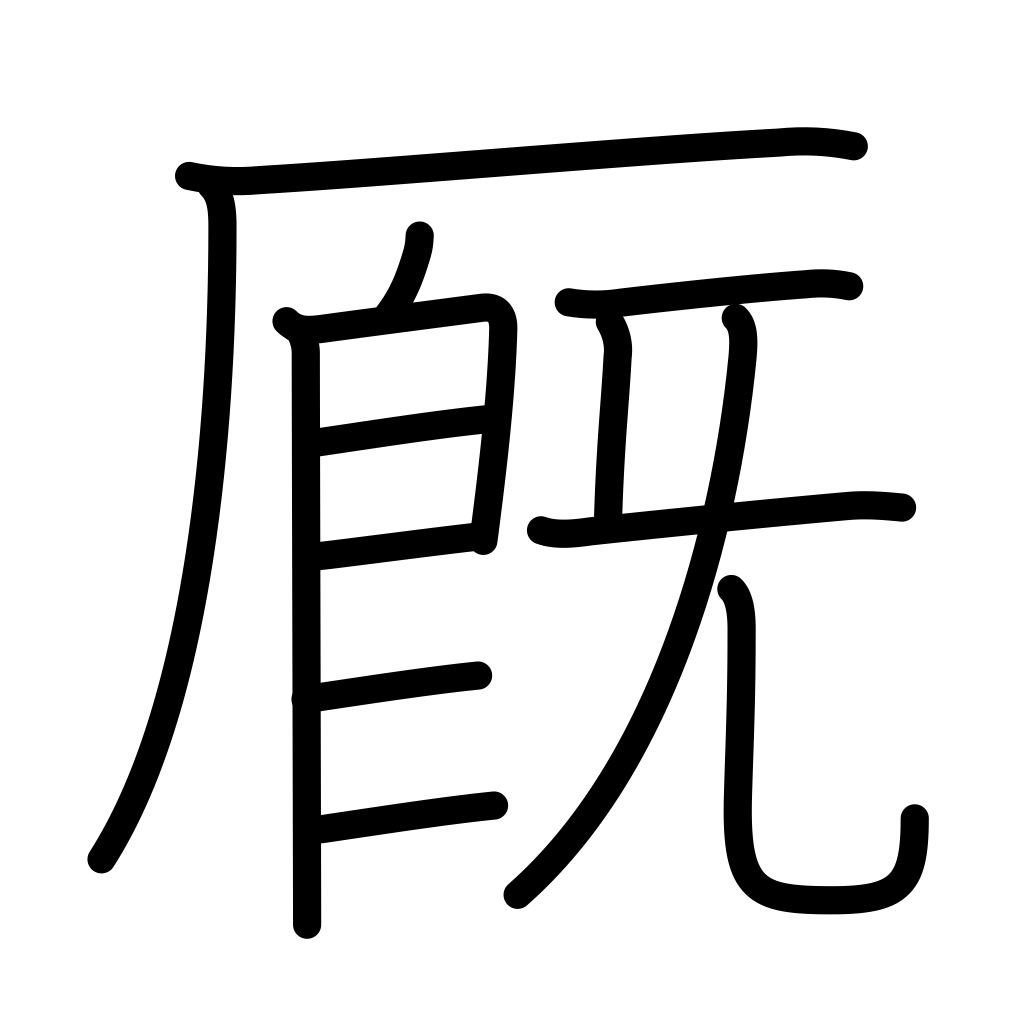
Meaning: barn, stable